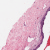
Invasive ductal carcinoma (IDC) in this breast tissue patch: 0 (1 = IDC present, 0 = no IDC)